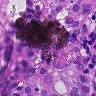
Metastatic tissue present: yes